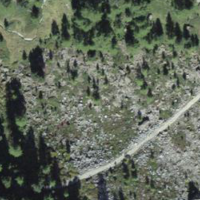
EUNIS habitat code: 26
Species observed at this site:
Gentiana verna